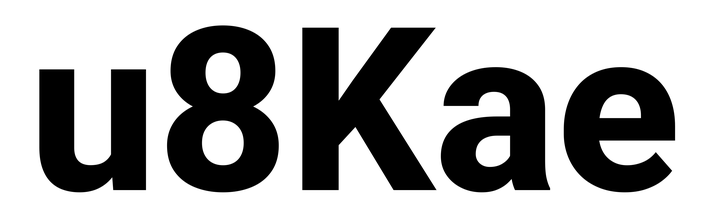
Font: Roboto_ExtraBold